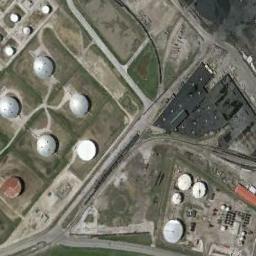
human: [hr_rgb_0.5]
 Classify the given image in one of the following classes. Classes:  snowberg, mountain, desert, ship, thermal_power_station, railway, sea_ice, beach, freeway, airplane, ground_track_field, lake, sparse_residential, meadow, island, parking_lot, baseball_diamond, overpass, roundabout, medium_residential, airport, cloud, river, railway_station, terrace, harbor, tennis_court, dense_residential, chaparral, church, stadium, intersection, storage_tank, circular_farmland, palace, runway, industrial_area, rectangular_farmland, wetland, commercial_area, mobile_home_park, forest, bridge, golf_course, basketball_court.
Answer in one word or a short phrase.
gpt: storage_tank